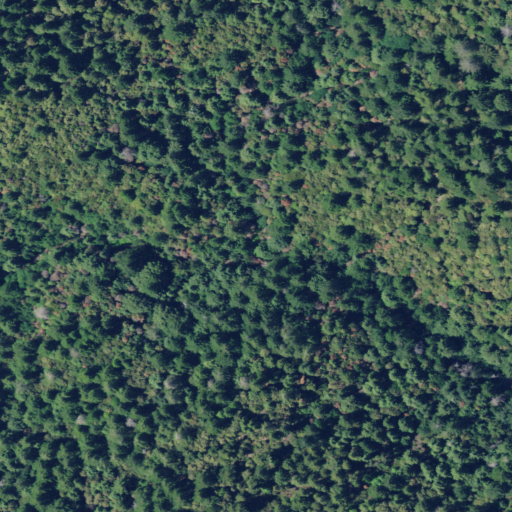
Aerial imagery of valley in California named Camp Ten Gulch containing only evergreen forest